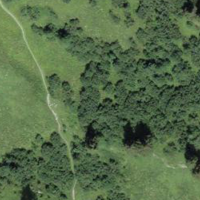
EUNIS habitat code: 23
Species observed at this site:
Astrantia major
Crepis aurea